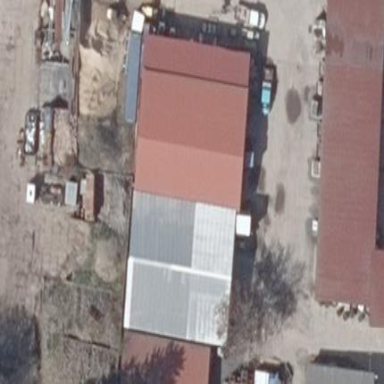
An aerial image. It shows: Industrial building.